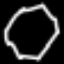
Label: octagon